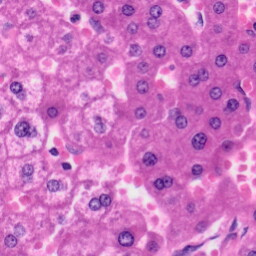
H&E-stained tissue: Liver